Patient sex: F
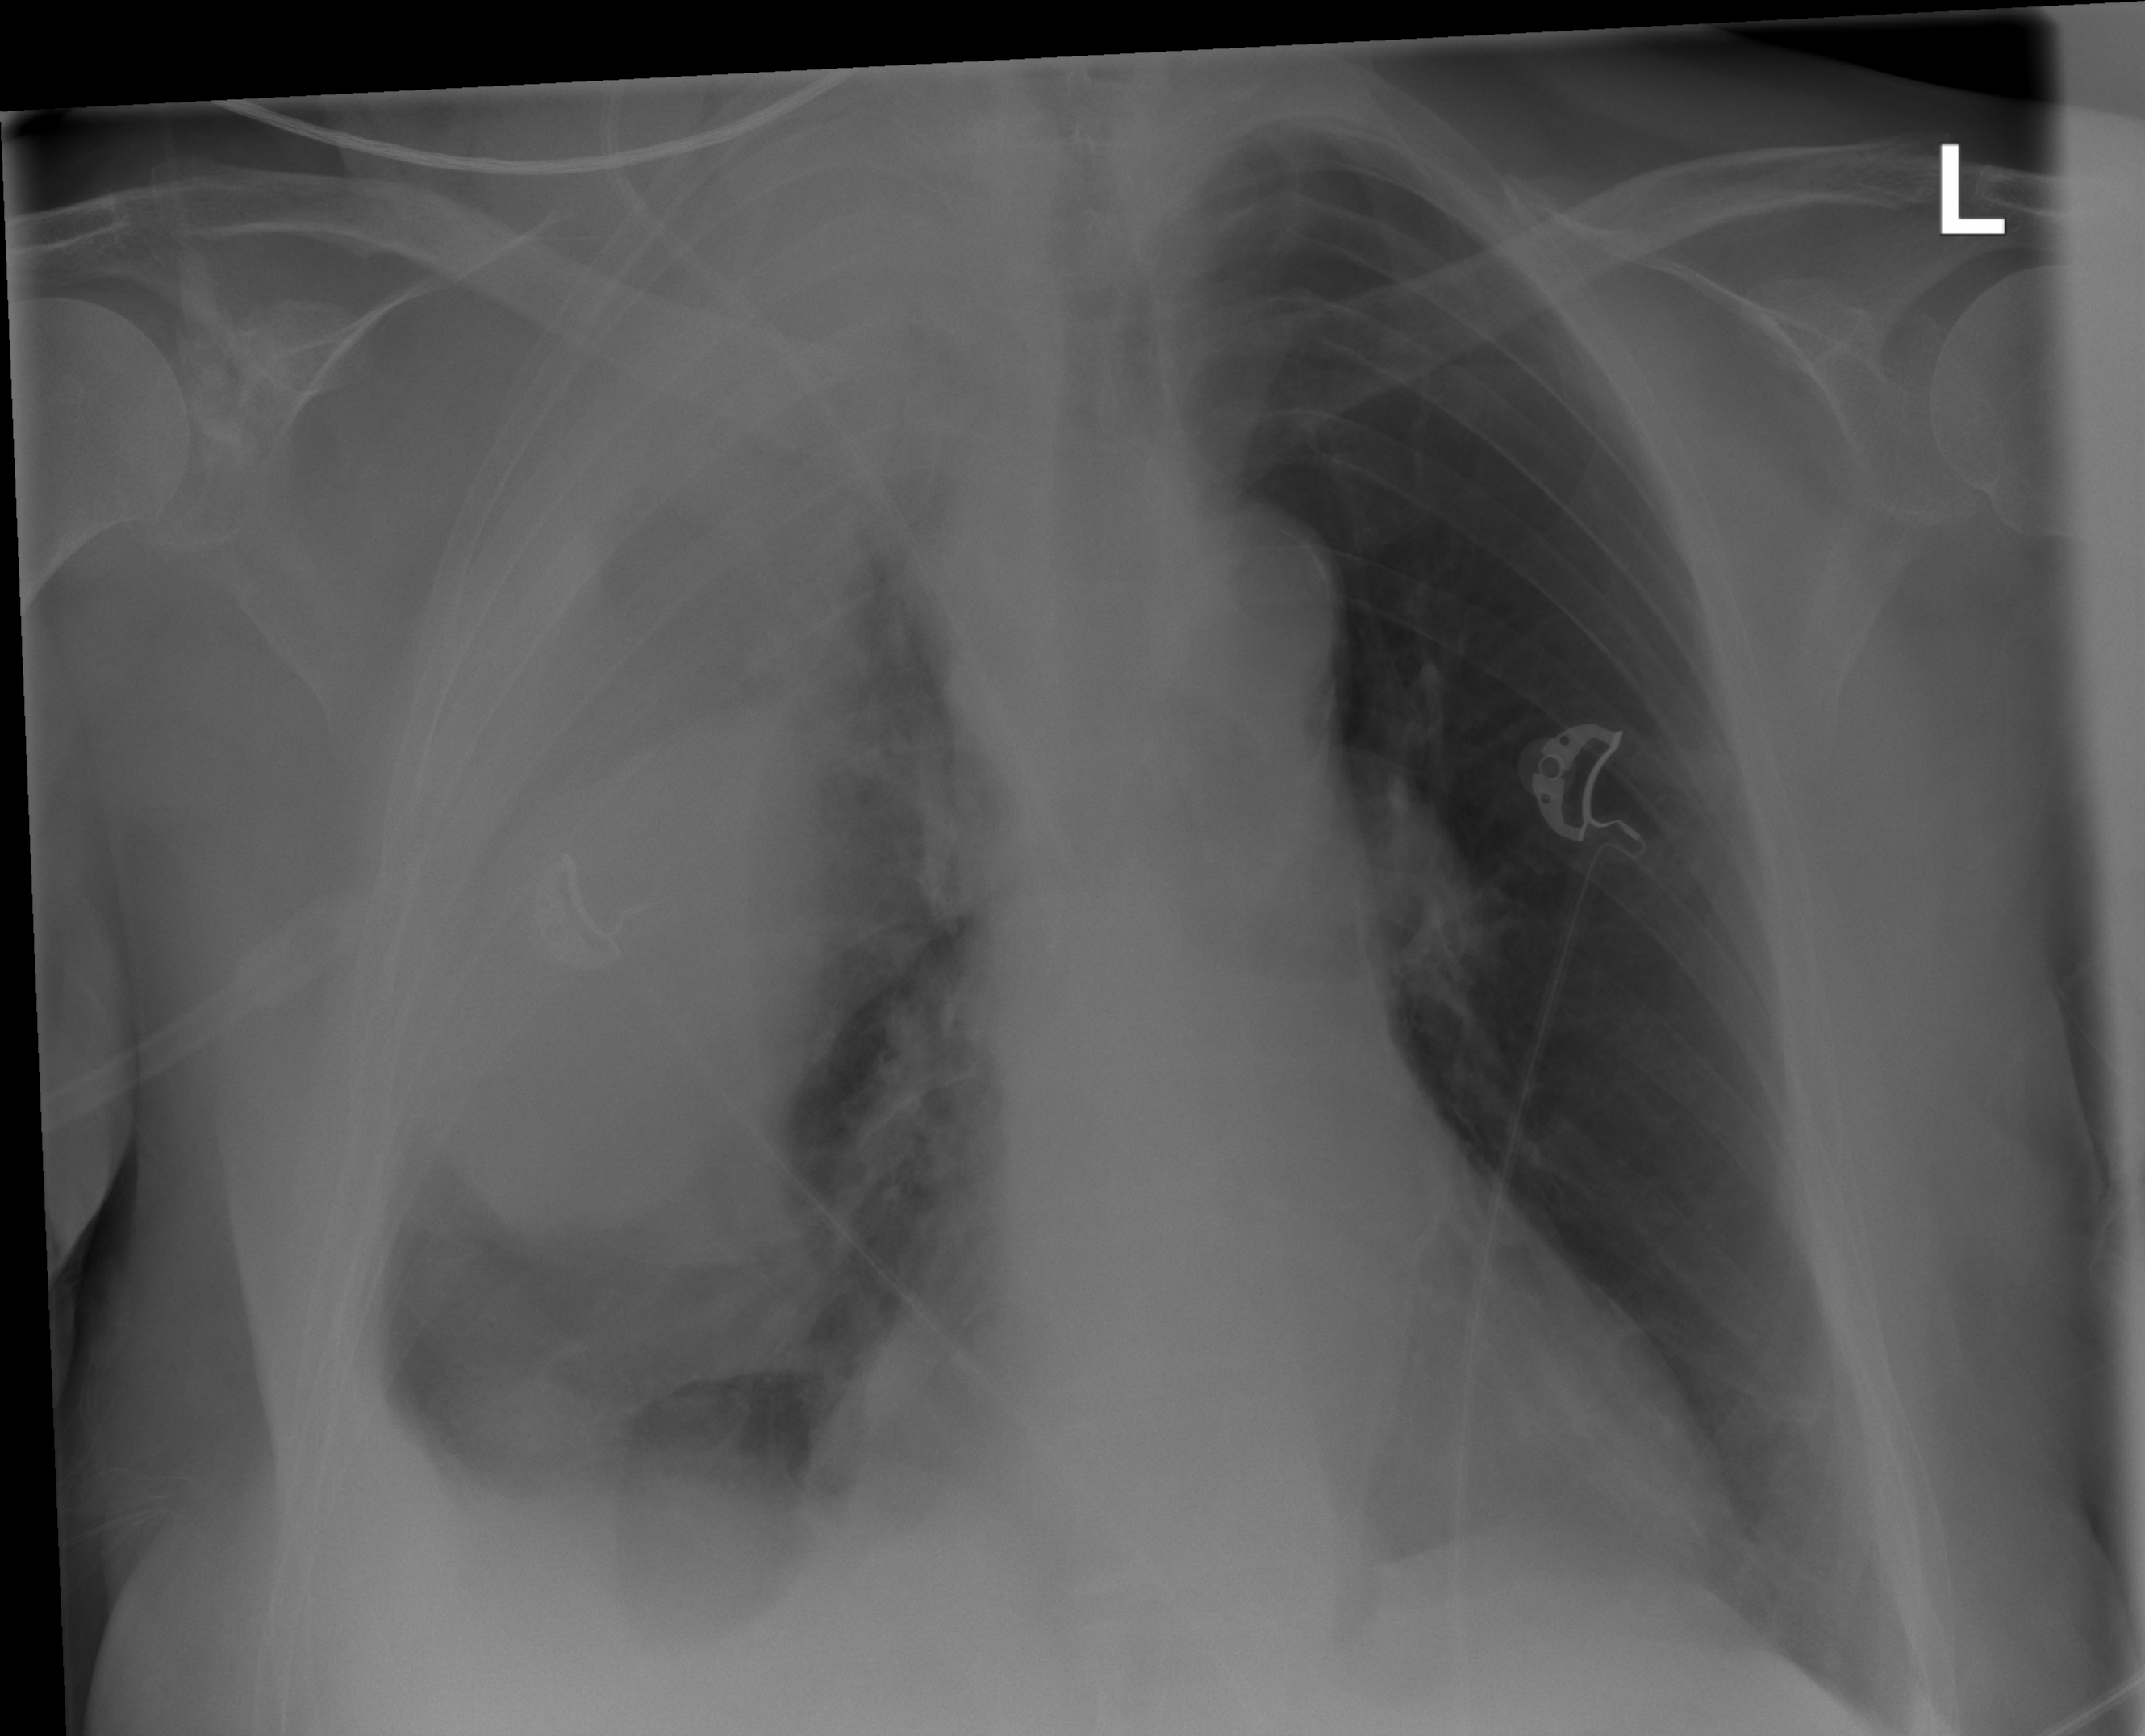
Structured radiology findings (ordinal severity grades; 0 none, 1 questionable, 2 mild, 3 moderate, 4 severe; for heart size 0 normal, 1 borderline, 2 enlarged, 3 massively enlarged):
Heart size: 1
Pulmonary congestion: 0
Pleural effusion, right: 4
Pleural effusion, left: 0
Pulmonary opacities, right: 2
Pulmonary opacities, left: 0
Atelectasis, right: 4
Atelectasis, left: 1